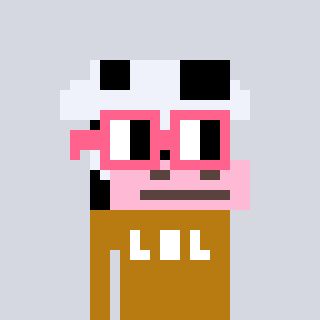
a pixel art character with square pink glasses, a cow-shaped head and a gold-colored body on a cool background